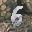
Label: 6